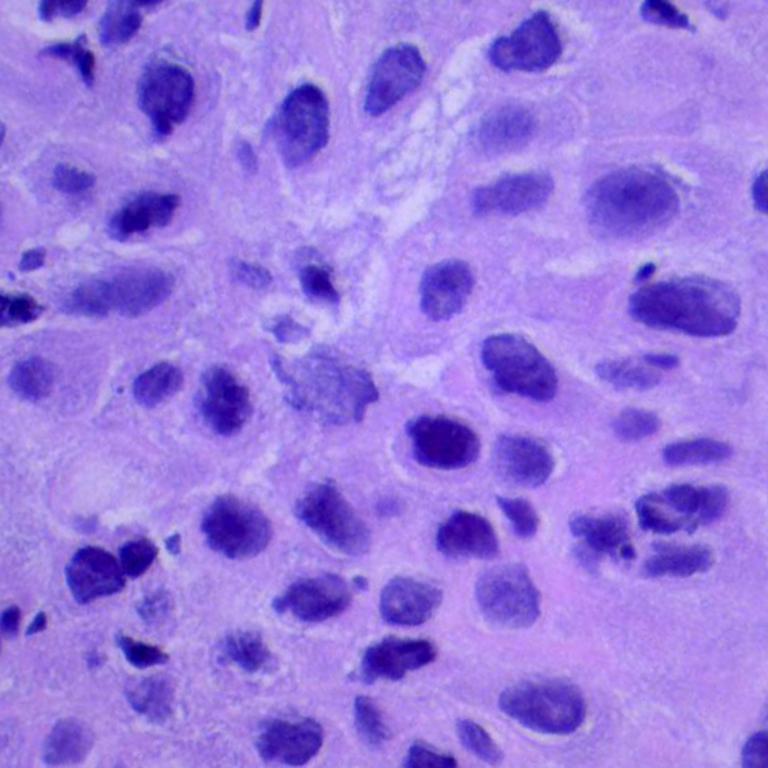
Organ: lung
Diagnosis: squamous carcinomas